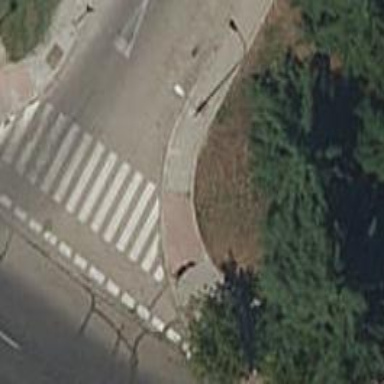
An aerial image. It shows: Sidewalk made of paving stones.